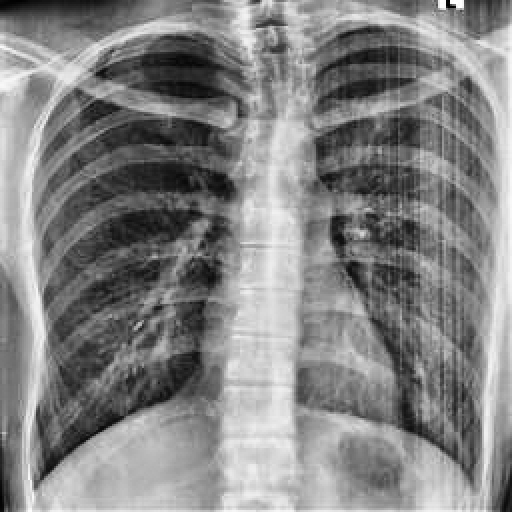
Finding: NORMAL